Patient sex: M
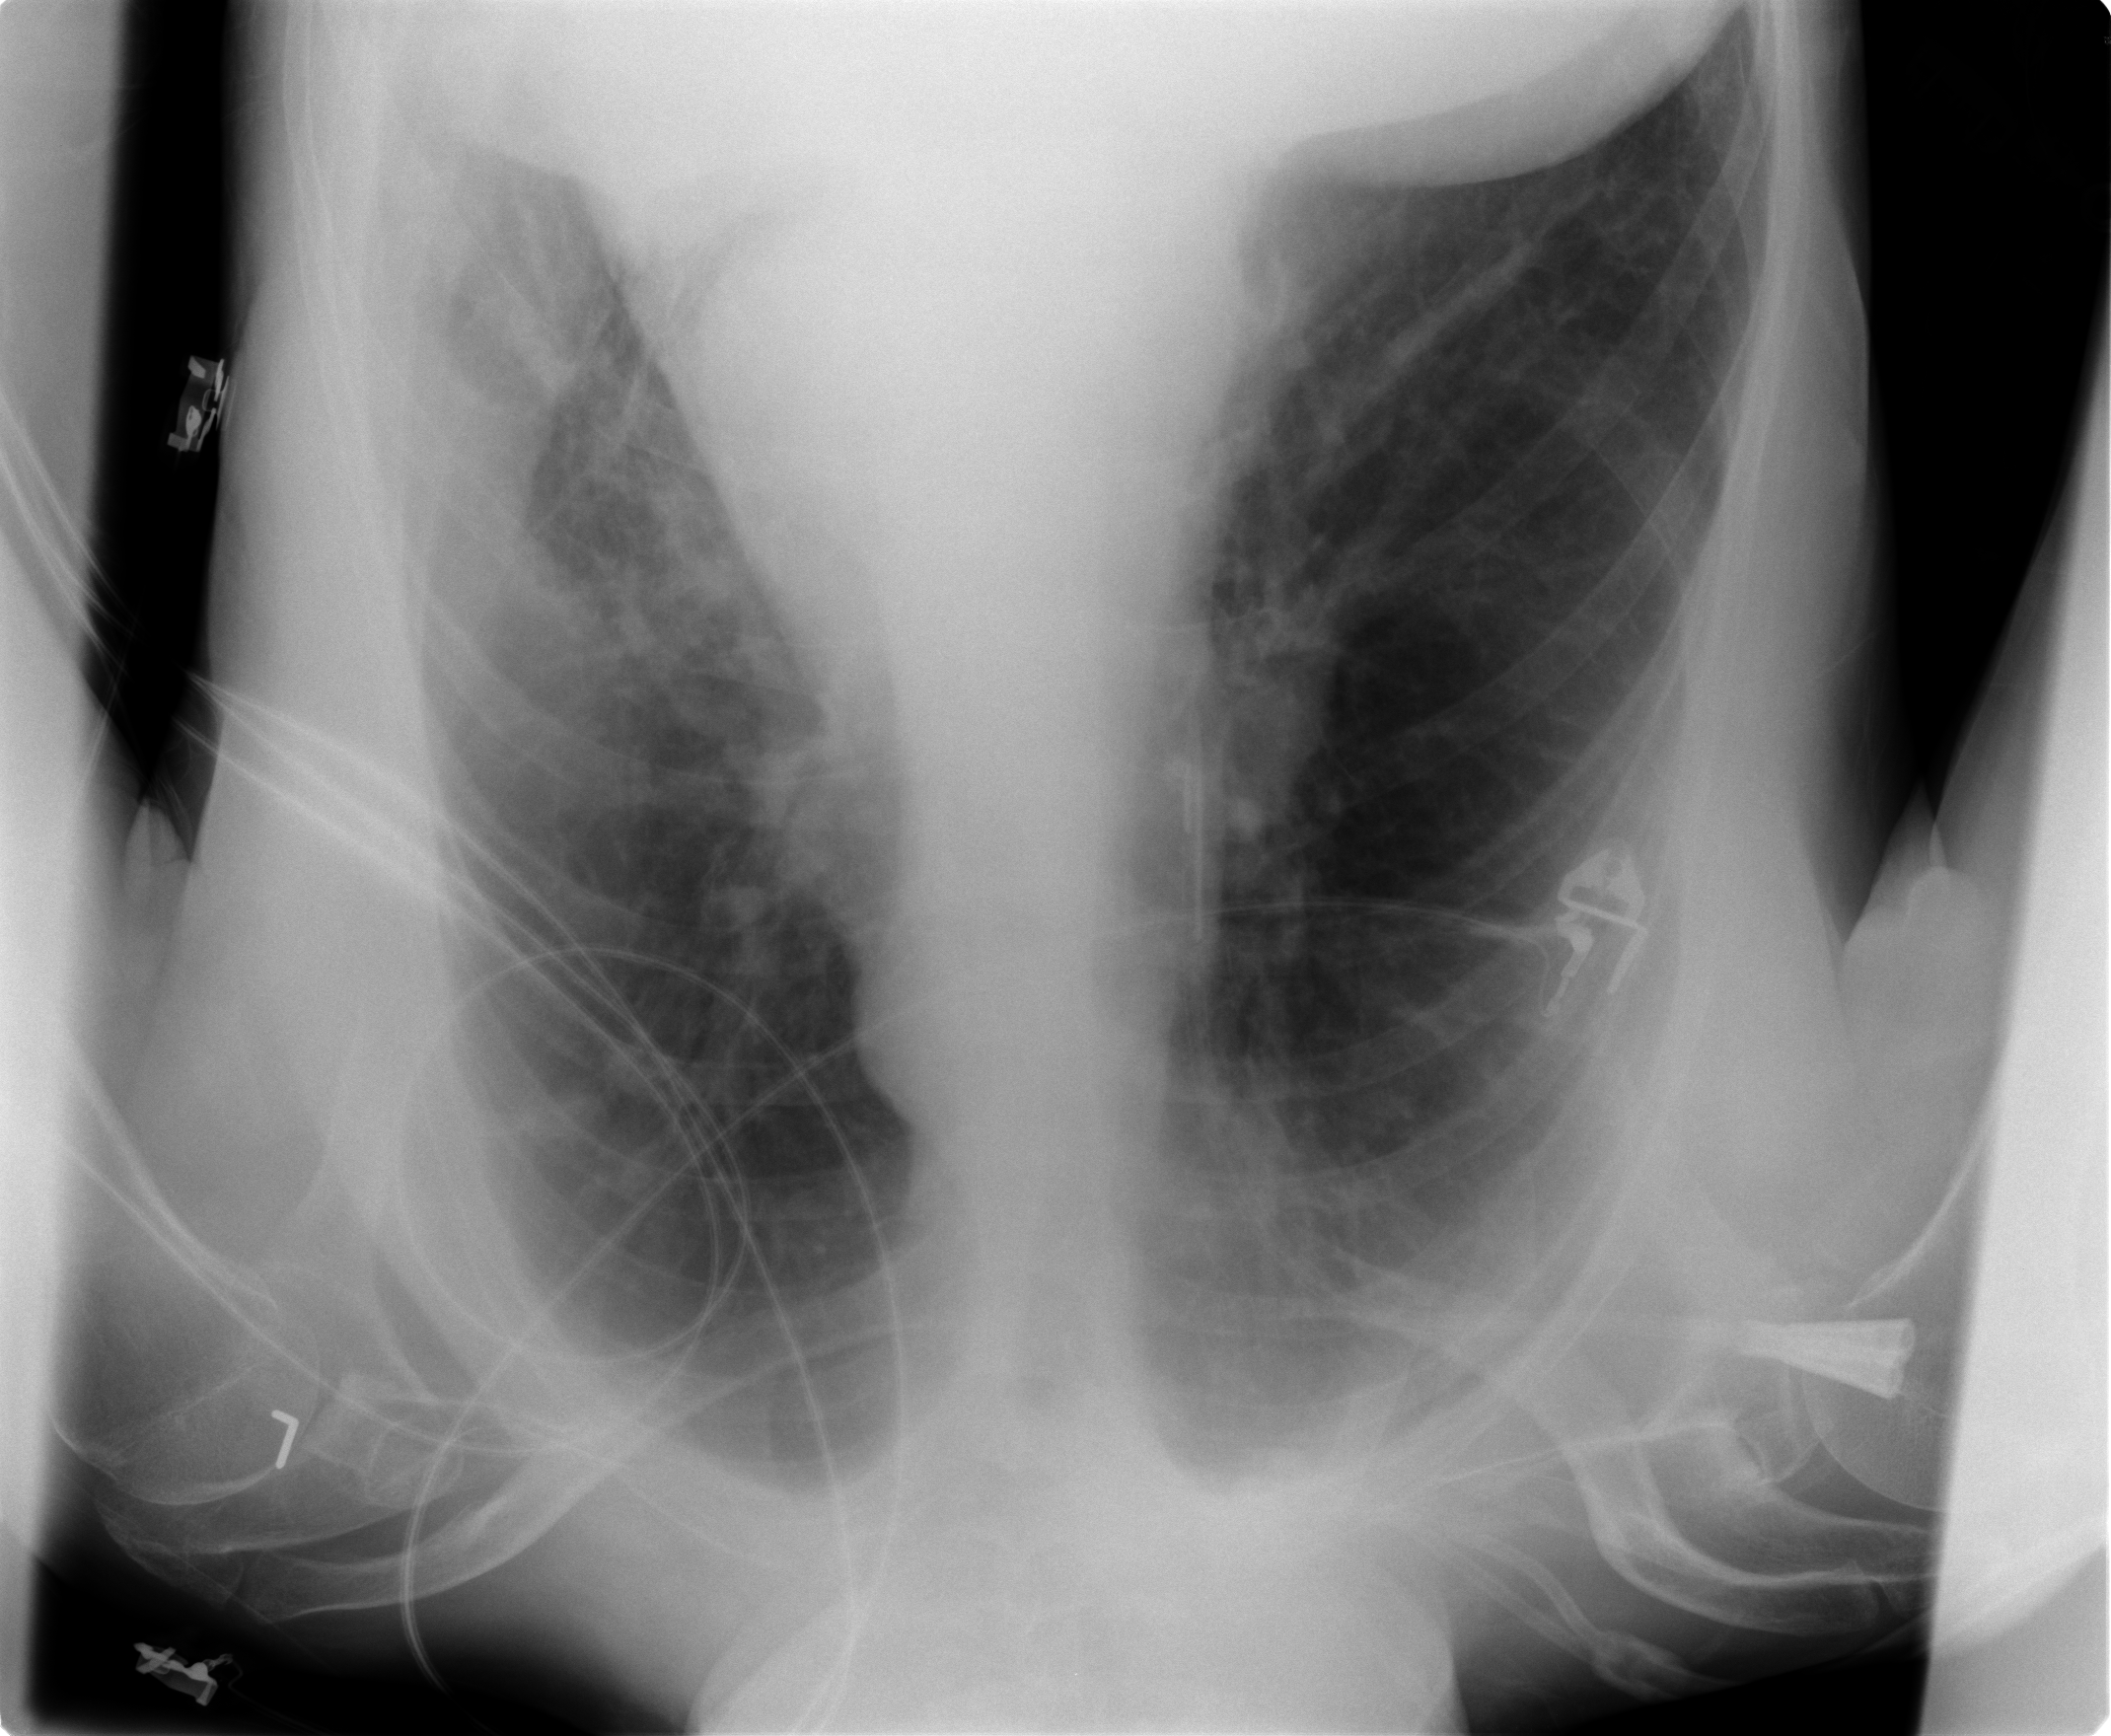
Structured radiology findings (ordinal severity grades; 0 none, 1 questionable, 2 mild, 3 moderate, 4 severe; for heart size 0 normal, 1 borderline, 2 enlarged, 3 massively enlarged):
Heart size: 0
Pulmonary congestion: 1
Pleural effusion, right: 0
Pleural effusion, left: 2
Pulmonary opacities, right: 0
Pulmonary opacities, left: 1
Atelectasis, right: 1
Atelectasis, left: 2